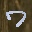
Label: 7